Question: I tried using Titanium for the first time, but even if I keep giving him the path to my SDK folder, it tells me that it doesn't found it.

I created some user variables as I found on the net, but nothing works
'''
ANDROID_SDK = D:\Program Files\Android SDKndroid-sdk-windows
JAVA_HOME = C:\Program Files\Java\jdk1.7.0_75in
PATH = %JAVA_HOME%in;%ANDROID_SDK%/tools;%ANDROID_SDK%/platform
'''
I also tried to follow this <URL> but the log doesn't mention avd.py. So I try 'ti sdk install --branch master 4.1.0.v20150417113624' but always the same problem.
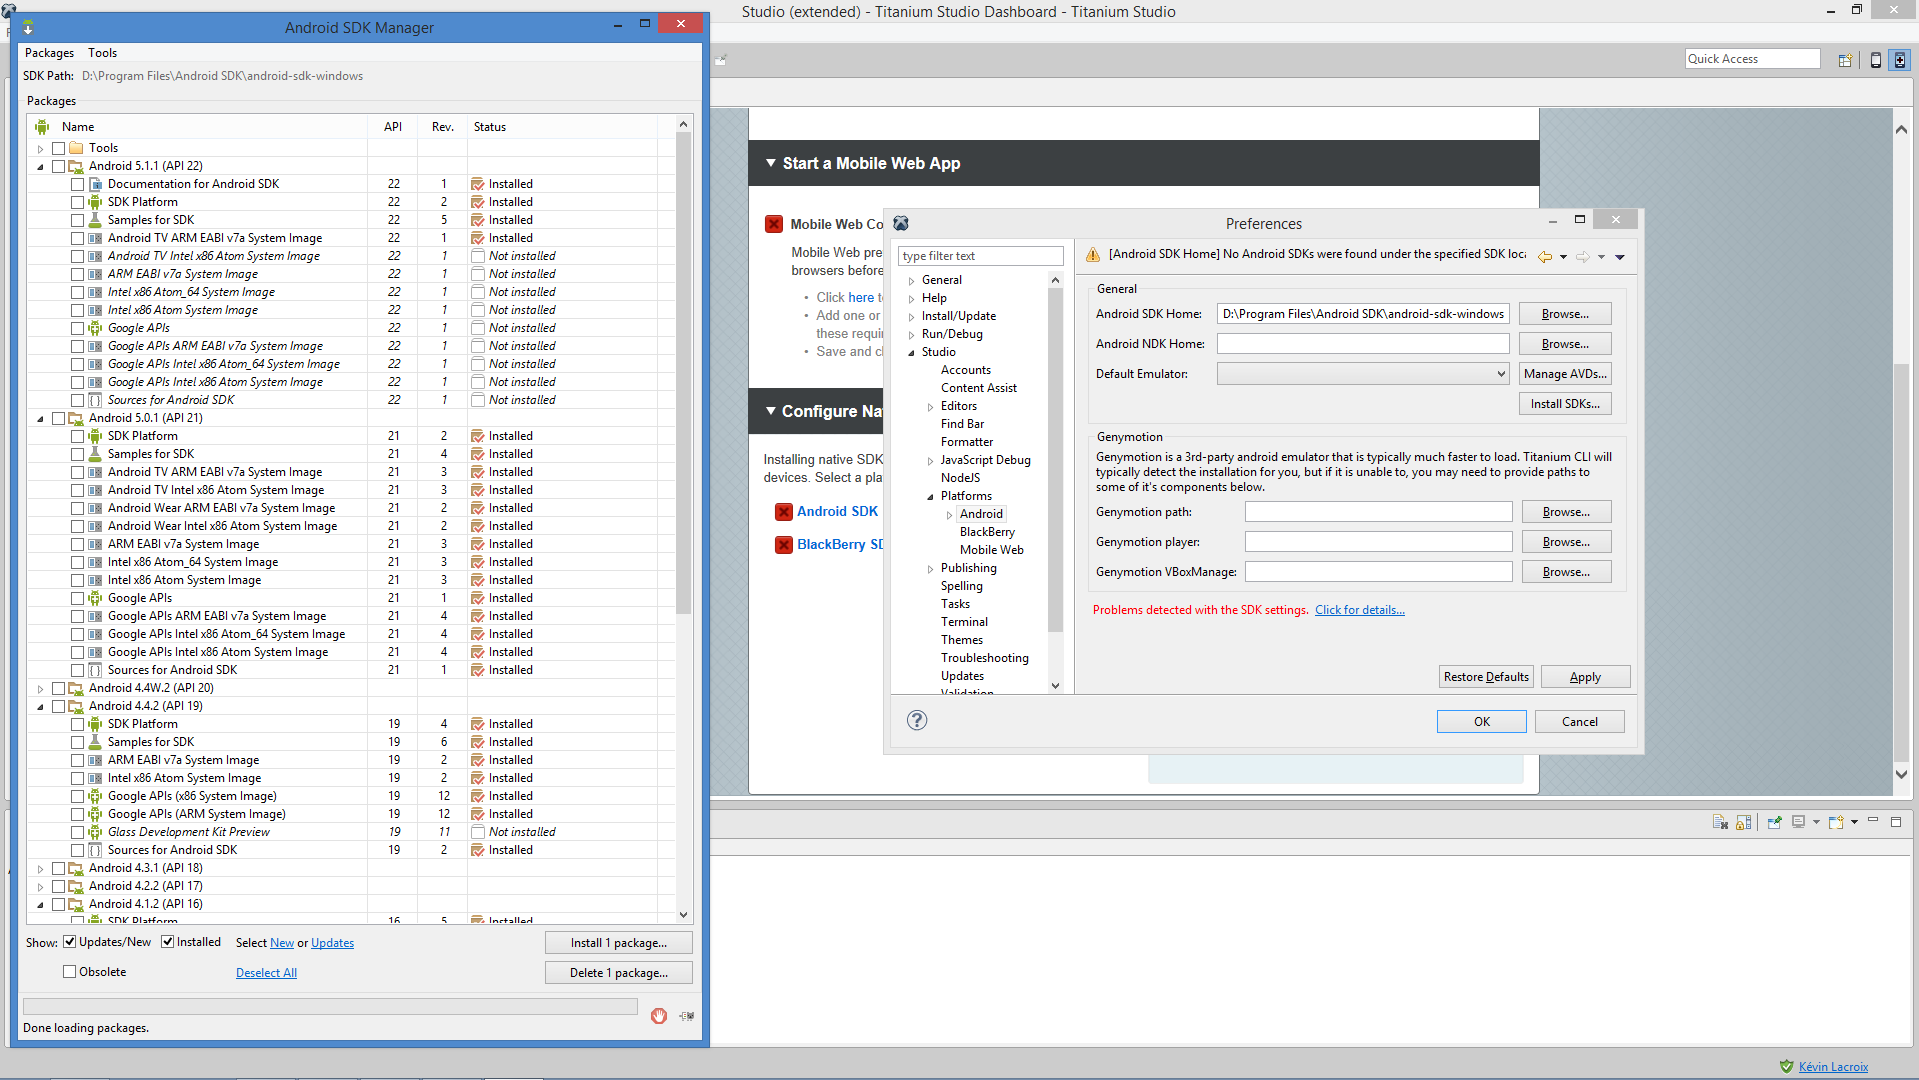
Answer: Problem Solved :
I deleted the file at C:/Users//.titanium/config.json And I moved my android SDK folder. It seems it must be in C:/ drive on Windows 8.1